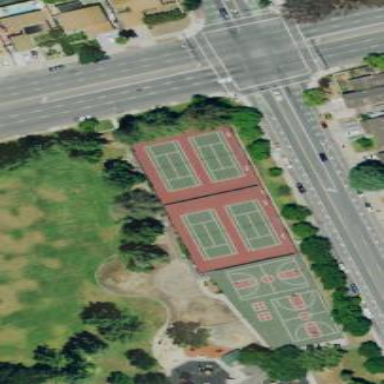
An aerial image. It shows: Tennis court in leisure pitch.